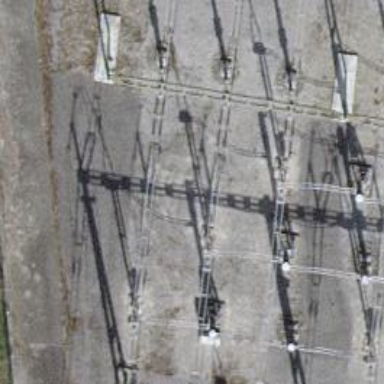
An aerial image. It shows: Busbar power line.